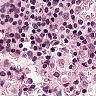
Metastatic tissue present: no